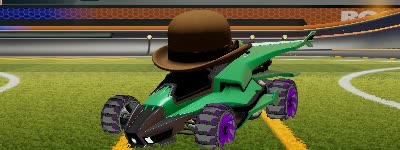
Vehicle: aftershock